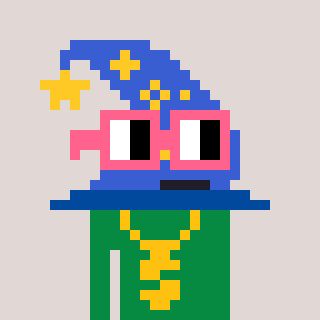
a pixel art character with square pink glasses, a wizard hat-shaped head and a green-colored body on a warm background